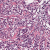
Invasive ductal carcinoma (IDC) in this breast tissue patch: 1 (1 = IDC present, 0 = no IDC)